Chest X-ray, PA view. Patient: 48 years old, sex F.
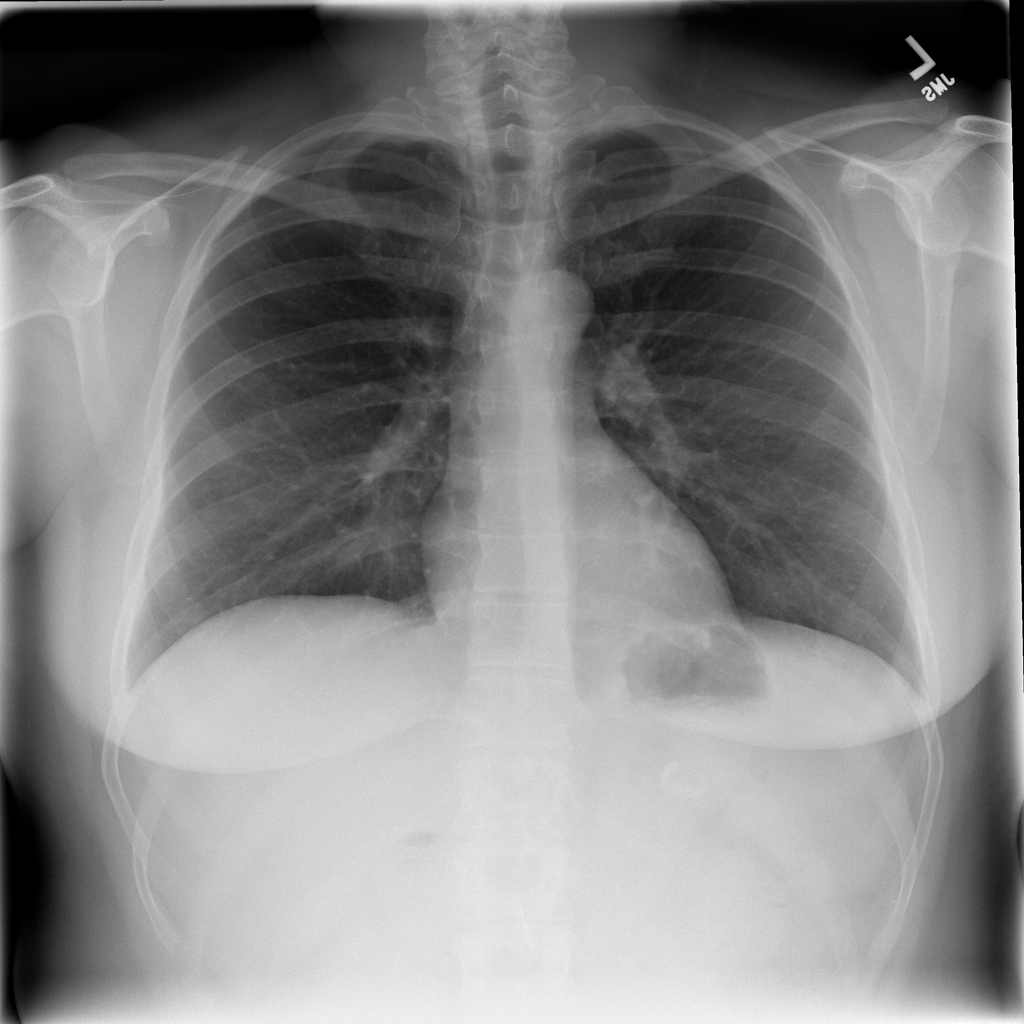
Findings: No Finding